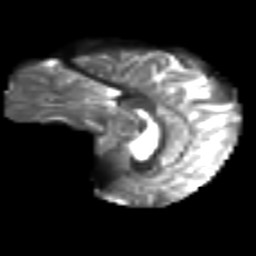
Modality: T2w
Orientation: sagittal
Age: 34
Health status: ill
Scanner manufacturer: philips
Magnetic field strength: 3 T
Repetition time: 9 s
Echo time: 0.127 s